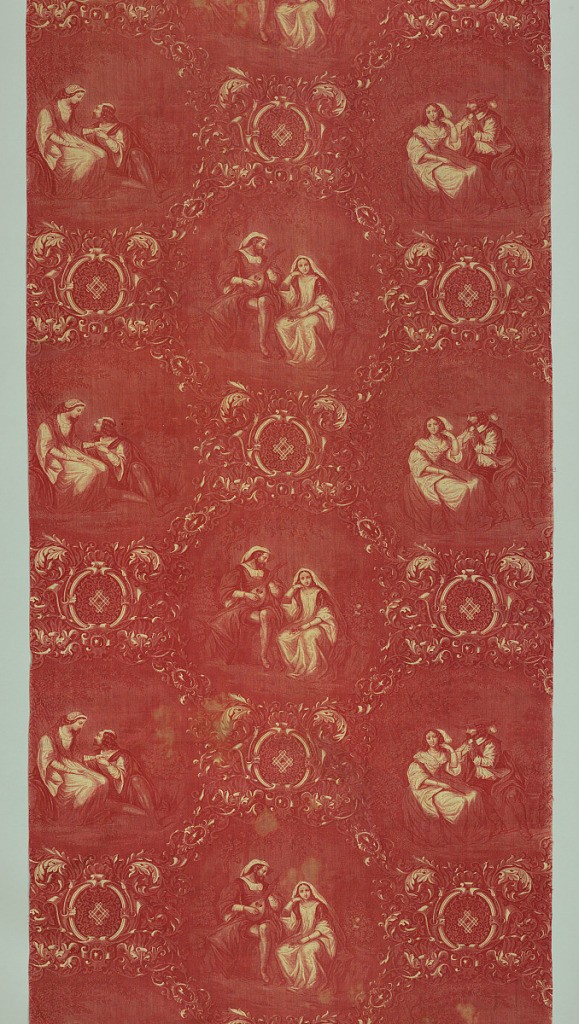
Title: Textile
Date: ca. 1845
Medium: cotton Technique: printed by engraved roller on plain weave
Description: In red on white foundation. Romantic scenes of three couples in lattice of scrolls and cartouche. If lengths were sewn together side-to-side, design would repeat as a half drop. About 1 inch of design on roller is missing.